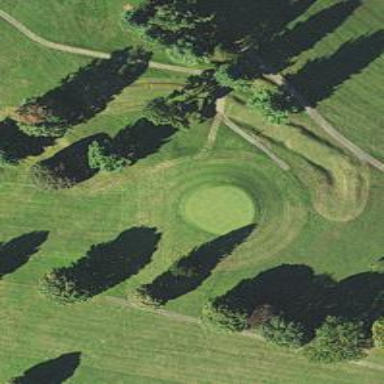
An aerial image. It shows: View of golf hole.